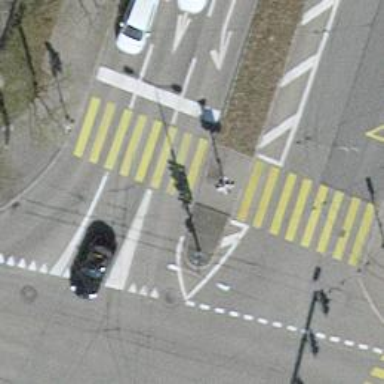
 there are traffic signals and zebra crossing."